【题型】填空题　【知识点】向量　【难度】easy
如图，在$\triangle ABC$中，点$D$是线段$AC$上的点，且$CD=2DA$，若$\overrightarrow{AB} = \vec{a}$，$\overrightarrow{BD} = \vec{b}$，那么$\overrightarrow{BC} = \underline{\ \ \ \ \ \ }$．（用$\vec{a}$、$\vec{b}$的线性组合表示）

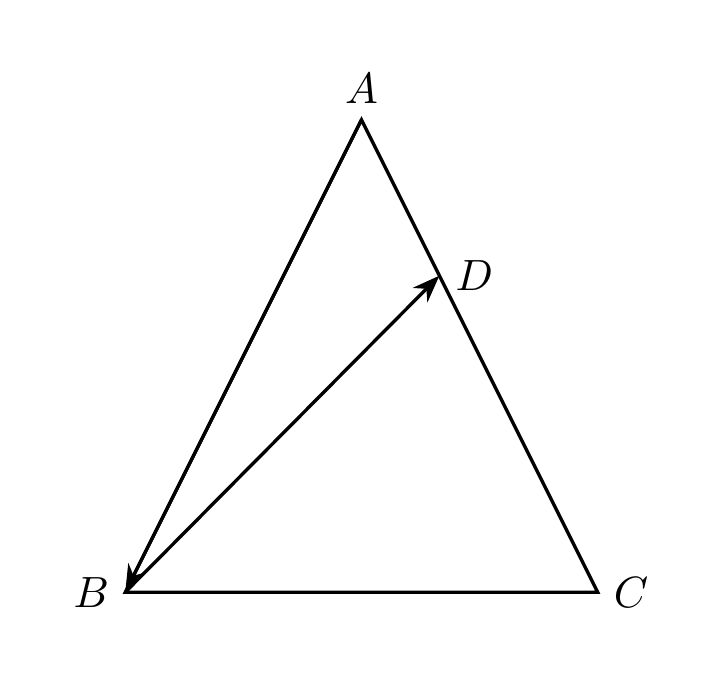
【解答】
\noindent【答案】$2\vec{a} + 3\vec{b}$ 或 $3\vec{b} + 2\vec{a}$

\vspace{1em}
\noindent【分析】本题考查了平面向量，三角形法则，解题的关键是掌握三角形法则。利用三角形法则求解即可。

\vspace{1em}
\noindent【详解】解：
\begin{itemize}
    \item[] 由题意得$\overrightarrow{AD} = \overrightarrow{AB} + \overrightarrow{BD} = \vec{a} + \vec{b}$，
    \item[] $\because CD=2DA$，
    \item[] $\therefore \overrightarrow{CD} = 2(\vec{a} + \vec{b})$，
    \item[] $\therefore \overrightarrow{BC} = \overrightarrow{BD} + \overrightarrow{DC} = \vec{b} + 2(\vec{a} + \vec{b}) = 2\vec{a} + 3\vec{b}$，
\end{itemize}
故答案为：$2\vec{a} + 3\vec{b}$。